Aerial crown-view tile of a tropical tree (Barro Colorado Island, Panama), acquired 20241112:
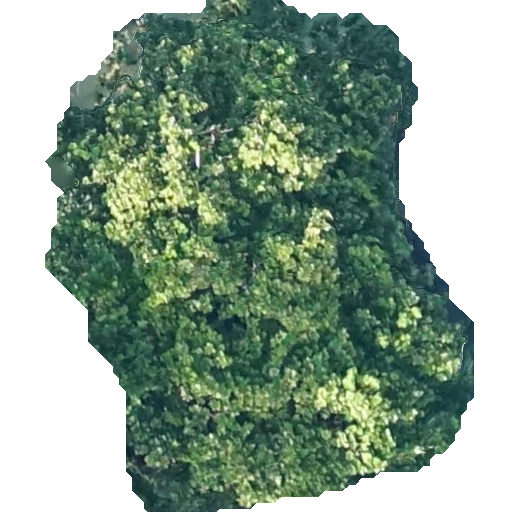
Species: Anacardium excelsum
GBIF accepted scientific name: Anacardium excelsum
Crown area: 256.756 m²